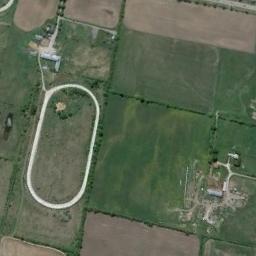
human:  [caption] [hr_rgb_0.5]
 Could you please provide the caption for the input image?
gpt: The ground track field is on a lawn and a house beside .

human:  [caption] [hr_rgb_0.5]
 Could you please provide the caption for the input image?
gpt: The ground track field  is next to the grass .

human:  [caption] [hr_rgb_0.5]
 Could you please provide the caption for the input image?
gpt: The track is white in the picture .

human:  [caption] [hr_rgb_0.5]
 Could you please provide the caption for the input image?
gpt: Track and field built on the lawn .

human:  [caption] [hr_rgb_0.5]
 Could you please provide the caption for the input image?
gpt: There are some lawns around the ground track field with a white track .